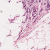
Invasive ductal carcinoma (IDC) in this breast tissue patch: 1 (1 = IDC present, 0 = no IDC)